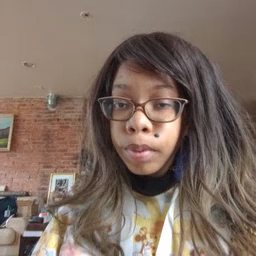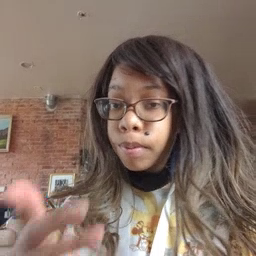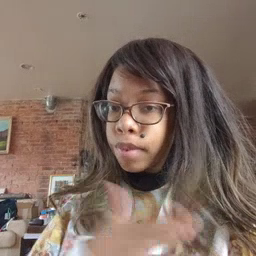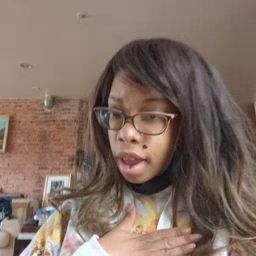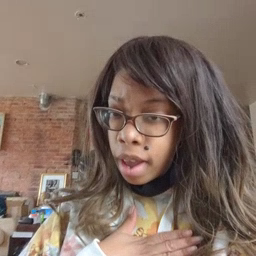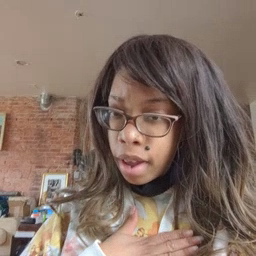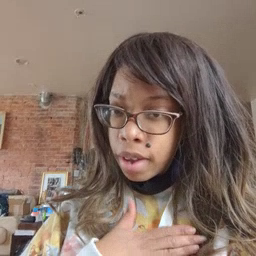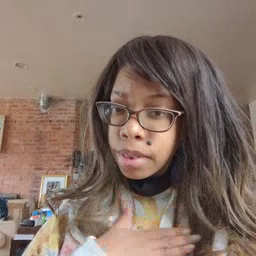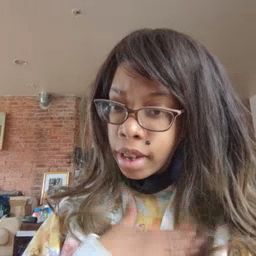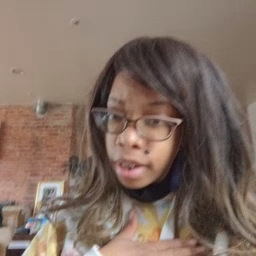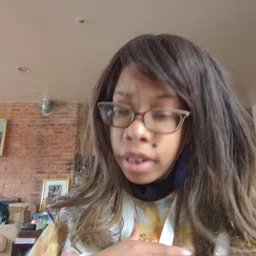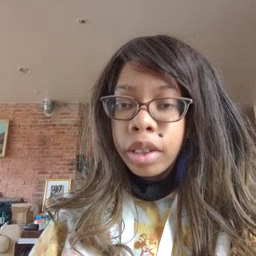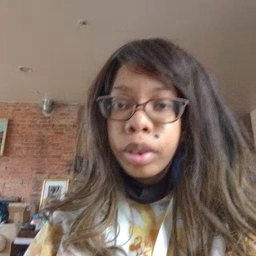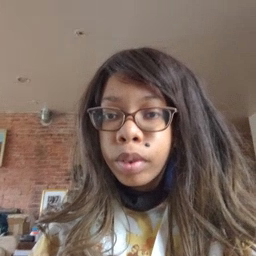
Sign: minemy